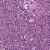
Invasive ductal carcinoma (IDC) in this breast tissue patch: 1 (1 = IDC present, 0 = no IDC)